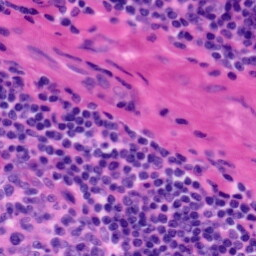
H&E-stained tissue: Tonsil